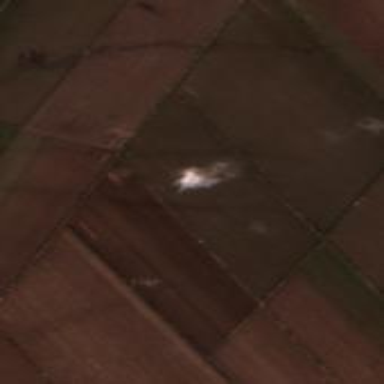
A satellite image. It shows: Farmland where wheat is grown.